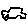
Label: car